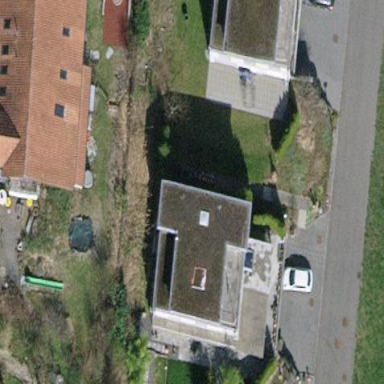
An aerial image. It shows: Detached building.